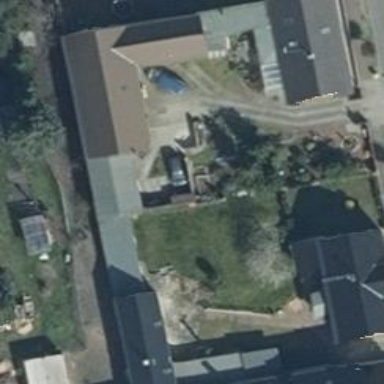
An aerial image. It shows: Simple and straightforward house.